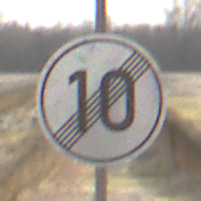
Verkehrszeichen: EndeGeschwindigkeit10
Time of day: MorningAfternoon
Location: Outdoor (Nature)
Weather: PartlyCloudy
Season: Winter
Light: Natural